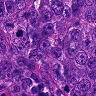
Metastatic tissue present: yes